Interaction volume radius: 5 \u00c5
Interaction volume height: 10 \u00c5
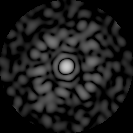
Disorder parameter: 0.8457